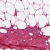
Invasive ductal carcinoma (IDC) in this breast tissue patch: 0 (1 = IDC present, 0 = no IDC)